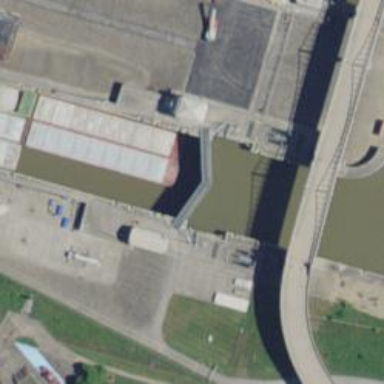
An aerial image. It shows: Lock gate along waterway.